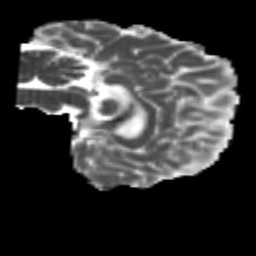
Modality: MD
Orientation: sagittal
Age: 26
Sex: female
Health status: healthy
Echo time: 0.074 s